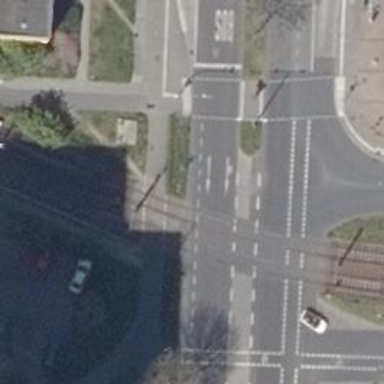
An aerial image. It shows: Road with traffic signals.